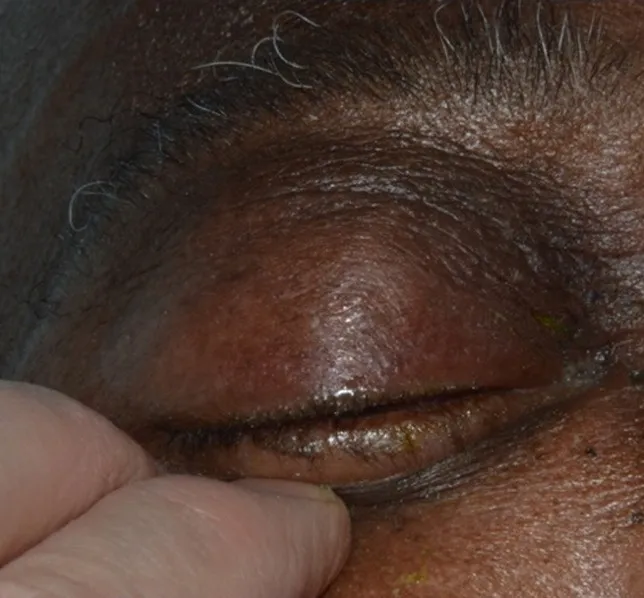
photograph of external eye demonstrating swelling and complete drooping of the right eyelid.
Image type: medical_photograph (other_medical_photograph)